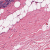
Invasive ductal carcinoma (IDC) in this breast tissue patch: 0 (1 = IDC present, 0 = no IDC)